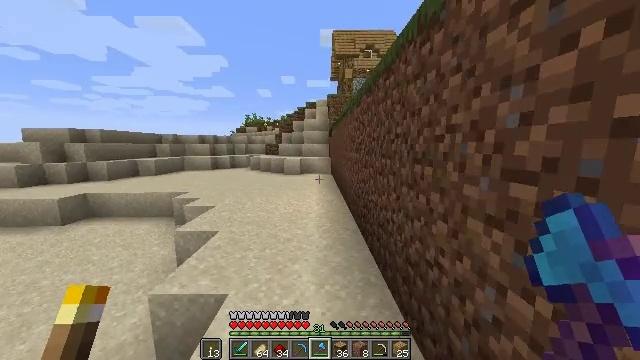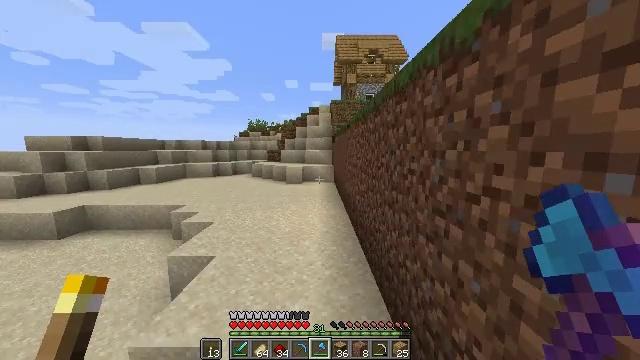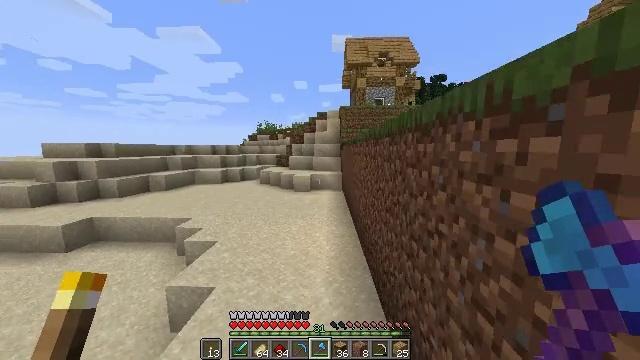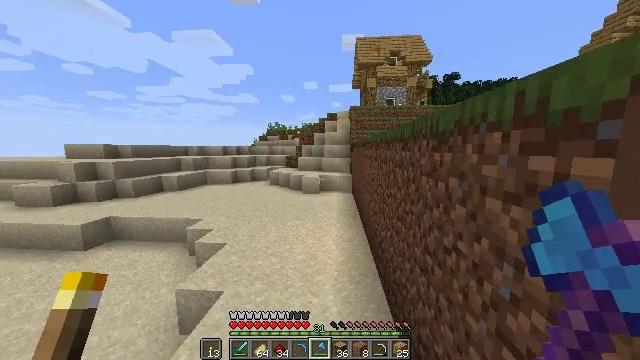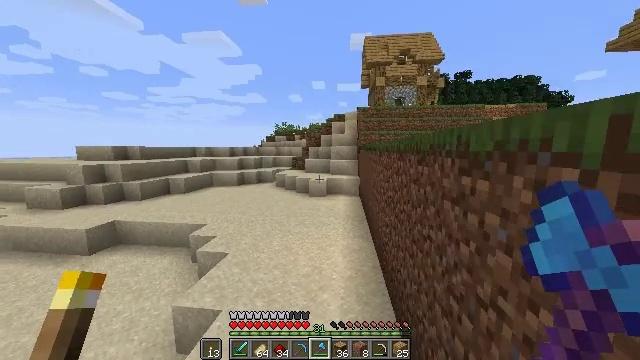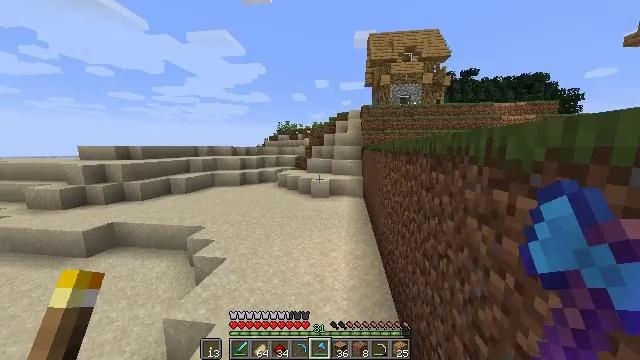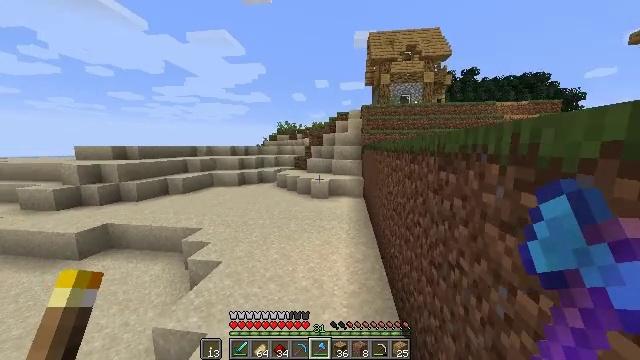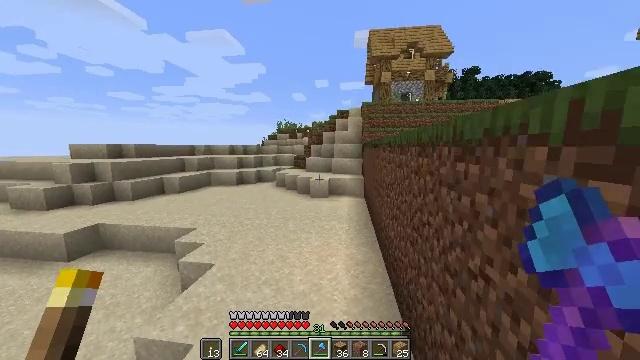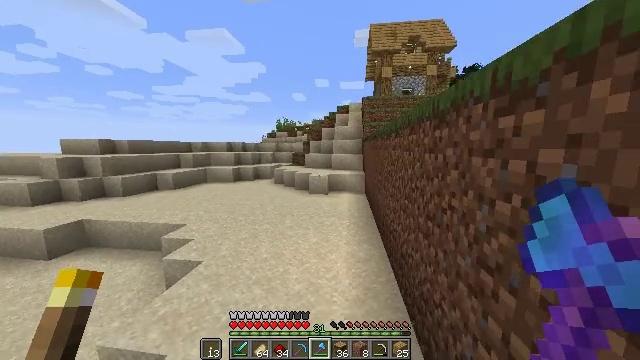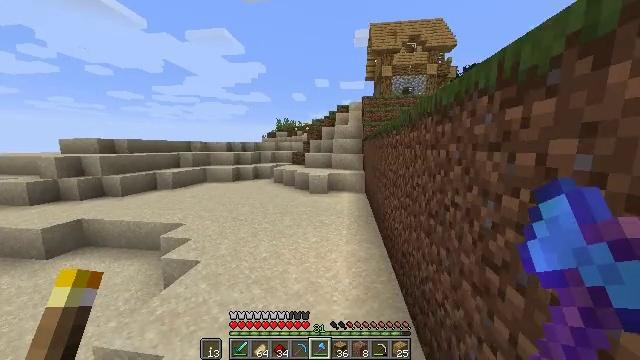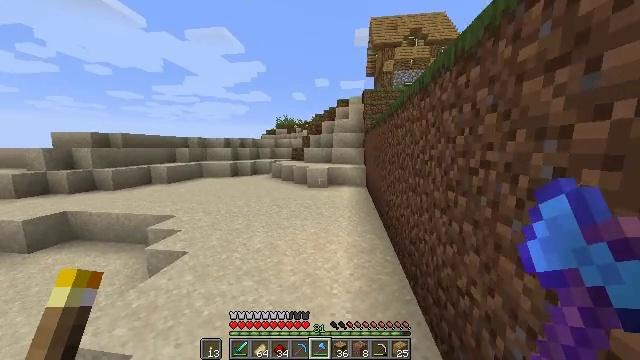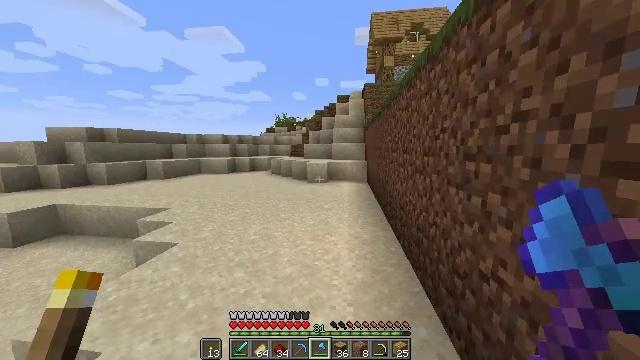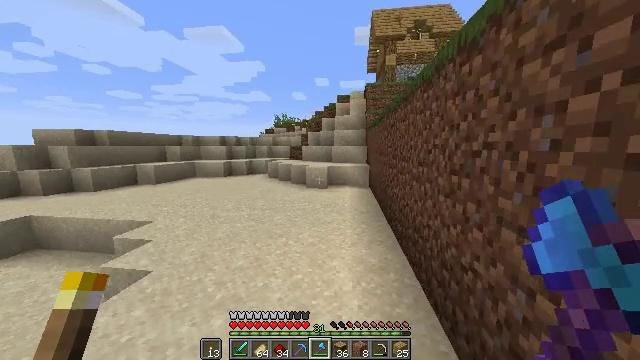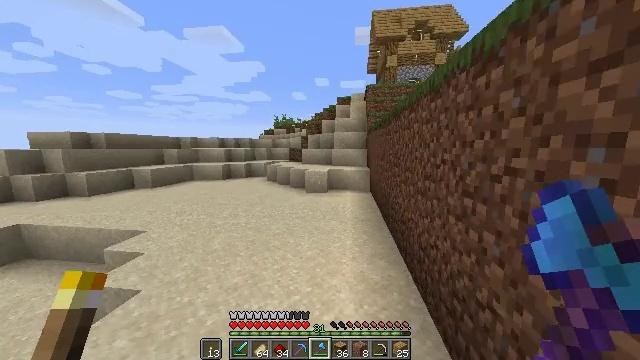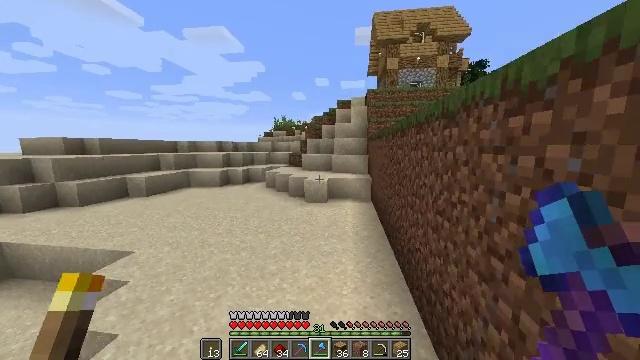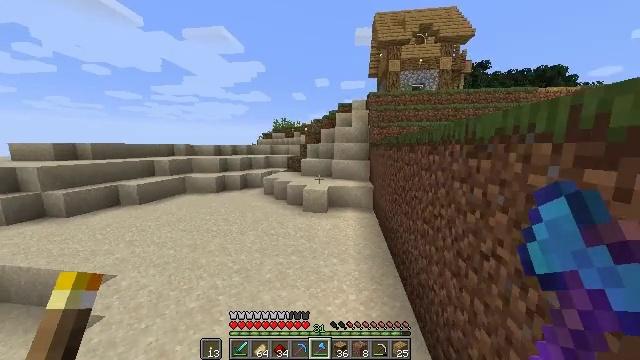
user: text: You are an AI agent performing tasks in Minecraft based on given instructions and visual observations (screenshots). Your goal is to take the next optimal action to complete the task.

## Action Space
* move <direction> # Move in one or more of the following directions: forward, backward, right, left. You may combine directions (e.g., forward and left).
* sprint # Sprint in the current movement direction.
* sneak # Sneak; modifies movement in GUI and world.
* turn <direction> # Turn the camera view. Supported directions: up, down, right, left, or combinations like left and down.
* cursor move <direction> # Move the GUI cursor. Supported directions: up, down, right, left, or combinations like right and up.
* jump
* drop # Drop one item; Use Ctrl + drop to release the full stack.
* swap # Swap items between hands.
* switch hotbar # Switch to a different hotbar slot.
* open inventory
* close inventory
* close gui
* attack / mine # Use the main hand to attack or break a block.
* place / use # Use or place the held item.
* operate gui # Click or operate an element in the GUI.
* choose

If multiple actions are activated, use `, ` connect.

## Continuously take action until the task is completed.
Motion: motion action
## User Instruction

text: Gather grass on the ground.
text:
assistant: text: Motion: move forward, jump
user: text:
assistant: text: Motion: move forward, turn left, jump
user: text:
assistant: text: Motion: move forward, sprint, turn left, jump
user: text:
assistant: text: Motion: move forward, sprint, turn left, jump
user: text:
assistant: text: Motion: move forward, sprint, jump
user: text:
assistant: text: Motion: move forward, sprint, jump
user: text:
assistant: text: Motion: move forward, jump
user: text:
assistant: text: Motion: move forward, jump
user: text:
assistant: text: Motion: move forward, jump
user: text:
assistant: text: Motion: move forward, sprint, jump
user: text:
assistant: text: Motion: move forward, sprint, jump
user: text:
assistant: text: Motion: move forward, sprint, jump
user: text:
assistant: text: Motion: move forward, jump
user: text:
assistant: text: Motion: move forward, jump
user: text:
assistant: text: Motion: move forward, jump
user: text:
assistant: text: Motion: move forward, jump
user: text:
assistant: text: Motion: move forward, jump
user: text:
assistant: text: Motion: move forward, jump
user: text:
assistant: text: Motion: move forward, jump
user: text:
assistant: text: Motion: move forward, jump
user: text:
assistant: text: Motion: move forward, jump
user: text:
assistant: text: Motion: move forward, jump
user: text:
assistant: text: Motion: move forward, sprint, jump
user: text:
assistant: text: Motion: move forward, sprint, jump
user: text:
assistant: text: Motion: move forward, sprint, jump
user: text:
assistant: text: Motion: move forward, jump
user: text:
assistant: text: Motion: move forward, jump
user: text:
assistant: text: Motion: move forward, jump
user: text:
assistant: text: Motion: move forward, jump
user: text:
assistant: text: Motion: move forward, jump